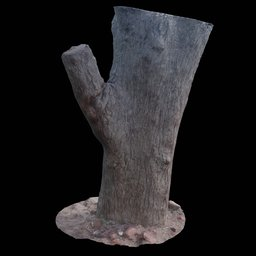
Label: nature